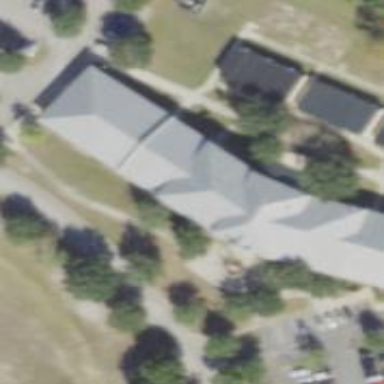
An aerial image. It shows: College building.